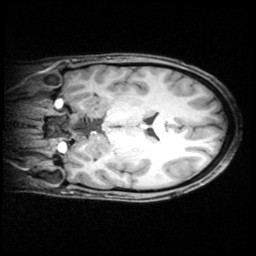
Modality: T1w
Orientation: coronal
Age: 27
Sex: male
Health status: healthy